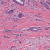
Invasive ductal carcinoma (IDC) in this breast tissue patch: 1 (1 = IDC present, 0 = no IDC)